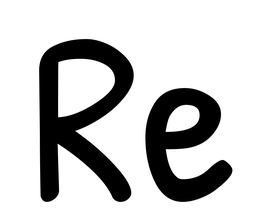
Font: PatrickHand-Regular